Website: lowes
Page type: billing-address
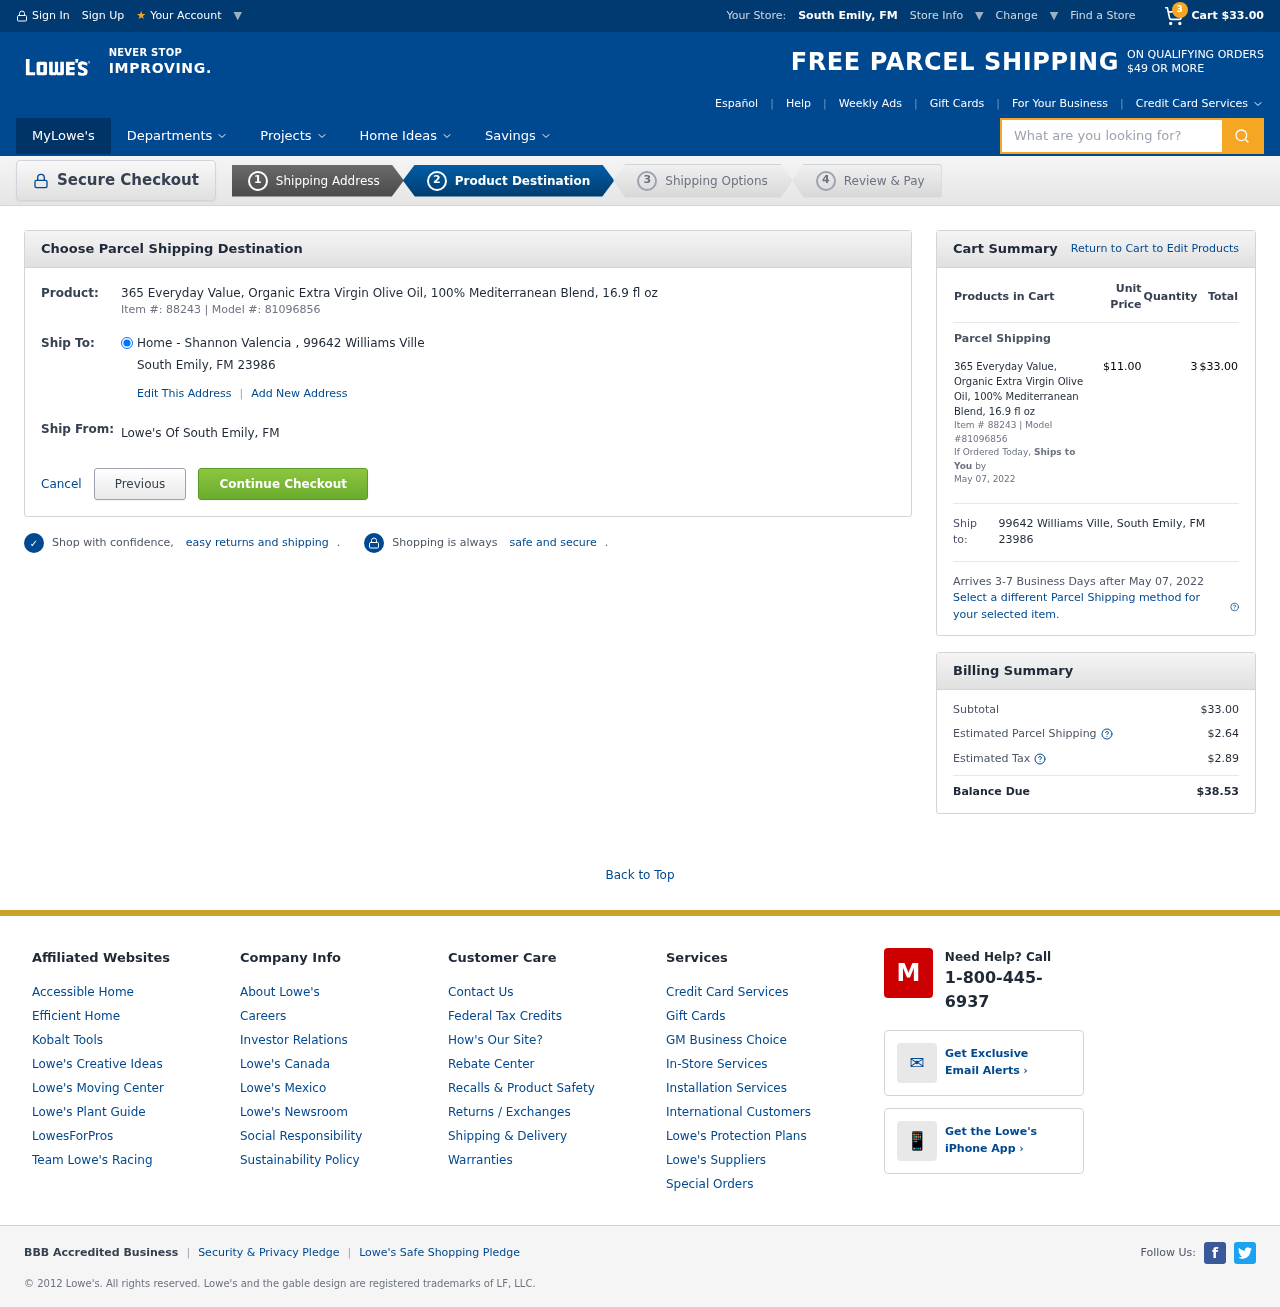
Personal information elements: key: PII_ADDRESS
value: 99642 Williams Ville, South Emily, FM 23986
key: PII_CITY_STATE
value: South Emily, FM
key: PII_CITY_STATE_ZIP
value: South Emily, FM 23986
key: PII_FULLNAME
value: Shannon Valencia
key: PII_STREET
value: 99642 Williams Ville
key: PII_CITY_STATE2
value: South Emily, FM
Product elements: key: PRODUCT1_NAME
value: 365 Everyday Value, Organic Extra Virgin Olive Oil, 100% Mediterranean Blend, 16.9 fl oz
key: PRODUCT1_PRICE
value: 11
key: PRODUCT1_QUANTITY
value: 3
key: PRODUCT1_ITEM_NUMBER
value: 88243
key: PRODUCT1_MODEL_NUMBER
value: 81096856
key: PRODUCT1_NAME2
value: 365 Everyday Value, Organic Extra Virgin Olive Oil, 100% Mediterranean Blend, 16.9 fl oz
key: PRODUCT1_ITEM_NUMBER2
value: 88243
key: PRODUCT1_MODEL_NUMBER2
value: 81096856
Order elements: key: ORDER_NUM_ITEMS
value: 3
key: ORDER_SUBTOTAL
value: $33.00
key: ORDER_SHIPPING_DATE
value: May 07, 2022
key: ORDER_SHIPPING_DATE2
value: May 07, 2022
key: ORDER_SUBTOTAL2
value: $33.00
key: ORDER_SHIPPING_COST
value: $2.64
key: ORDER_TAX
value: $2.89
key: ORDER_TOTAL
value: $38.53
Search elements: key: HEADER_SEARCH
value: What are you looking for?